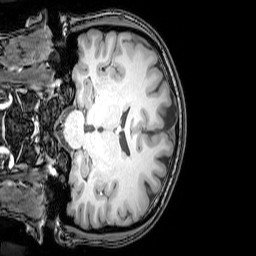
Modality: T1w
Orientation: coronal
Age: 24
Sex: female
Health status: healthy
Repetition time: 0.081 s
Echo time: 0.037 s